The plot is a signal-to-image rendering of a rotating shaft's vibration measurement. Determine the machine's mechanical condition. Answer with exactly one of: normal, misalignment, unbalance, looseness.
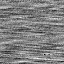
Answer: unbalance